Aerial crown-view tile of a tropical tree (Barro Colorado Island, Panama), acquired 20240813:
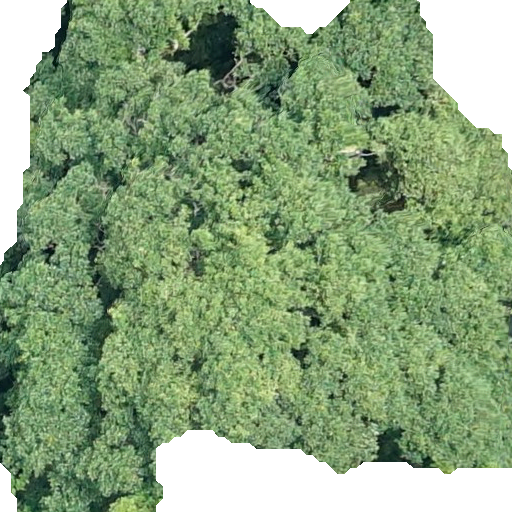
Species: Hieronyma alchorneoides
GBIF accepted scientific name: Hieronyma alchorneoides
Crown area: 369.817 m²